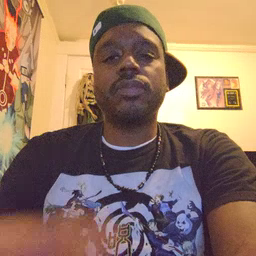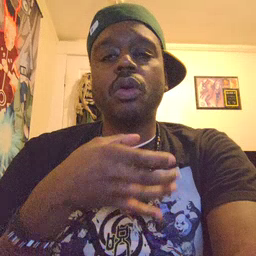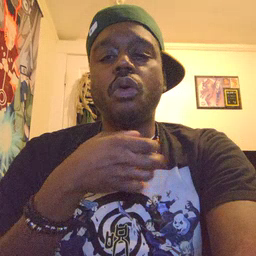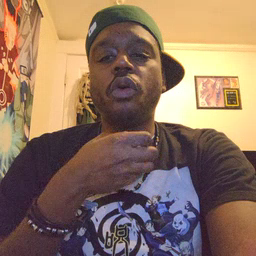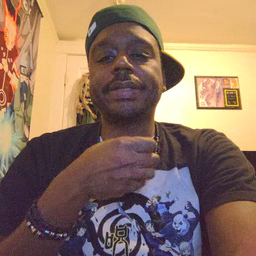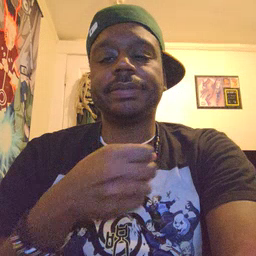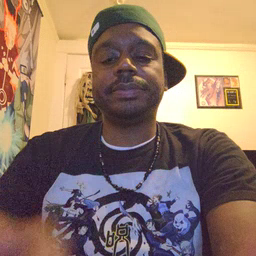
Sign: orange